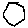
Label: hexagon